Question: Section?
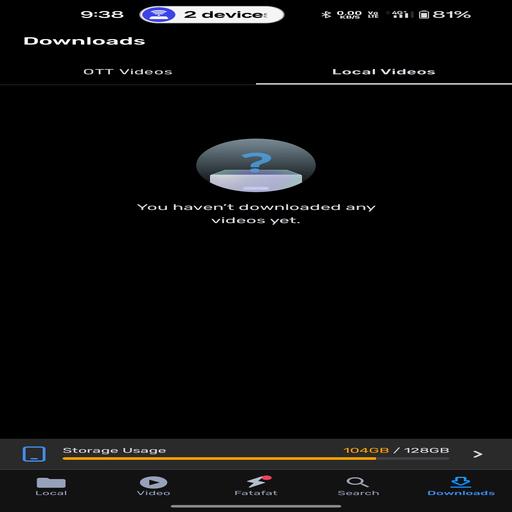
Answer: Local Videos